Current action and preconditions to check: path_clear

Your task: For each precondition in the list above, predict whether it will hold at this action.

Consider the current scene as observed from the mobile robot's camera, and analyze the predicted future states of all dynamic agents (e.g., people, animals, vehicles, or any moving entities) within the NEXT SECOND.

IMPORTANT: Only answer "very likely" if you are absolutely certain—based on strong, clear evidence—that a dynamic agent will violate the precondition in the predicted future state. Do NOT answer "very likely" for unlikely, ambiguous, or low-probability risks.

Ask yourself for each precondition: Is there a high probability, with clear and convincing evidence, that the predicted future states of any dynamic agent will interfere with the predicted future state of the currently executing action within the NEXT SECOND, causing that precondition to fail?

Assess the risk level based on these predictions. Use "likely" or "very likely" if motions create a clear risk of interference.

Use "neutral" or "improbable" if agents are nearby but their predicted paths are clearly diverging or non-conflicting.

Failure Risk Categories: "very improbable", "improbable", "neutral", "likely", "very likely"

Answer Format: Output ONLY the probability_of_failure value from these categories: "very improbable", "improbable", "neutral", "likely", "very likely"

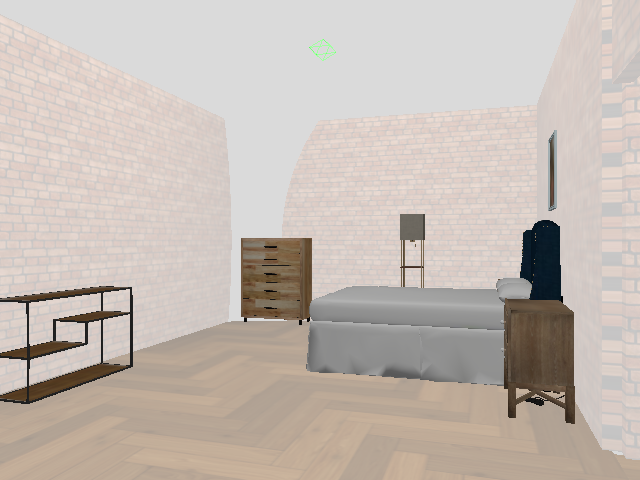

Answer: very improbable